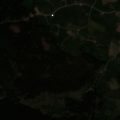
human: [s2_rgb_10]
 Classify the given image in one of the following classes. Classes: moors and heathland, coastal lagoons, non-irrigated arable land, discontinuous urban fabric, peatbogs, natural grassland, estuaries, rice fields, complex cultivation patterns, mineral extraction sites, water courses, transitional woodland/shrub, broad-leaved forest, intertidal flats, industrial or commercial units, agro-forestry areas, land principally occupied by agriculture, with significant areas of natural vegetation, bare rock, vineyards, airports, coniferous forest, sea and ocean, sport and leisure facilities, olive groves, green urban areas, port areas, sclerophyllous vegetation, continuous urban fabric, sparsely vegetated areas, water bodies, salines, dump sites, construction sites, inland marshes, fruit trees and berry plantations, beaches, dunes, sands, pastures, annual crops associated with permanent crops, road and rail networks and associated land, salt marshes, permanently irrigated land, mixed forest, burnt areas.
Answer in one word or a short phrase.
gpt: non-irrigated arable land, pastures, complex cultivation patterns, coniferous forest